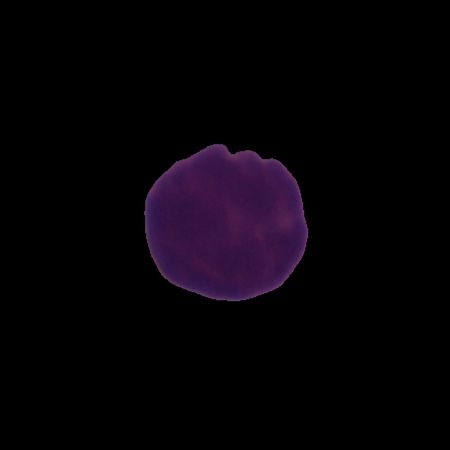
Label: healthy